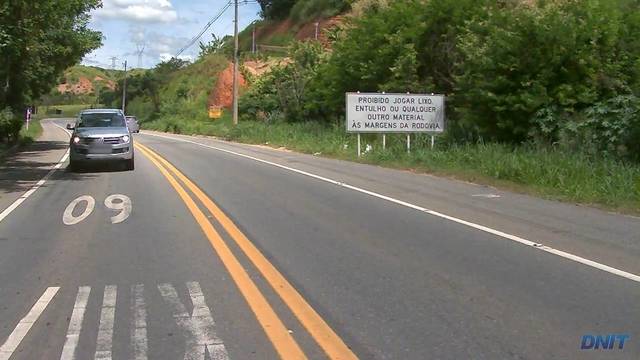
Region: Brazil
Coordinates: -18.838, -41.966